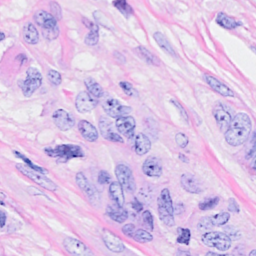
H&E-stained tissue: Breast